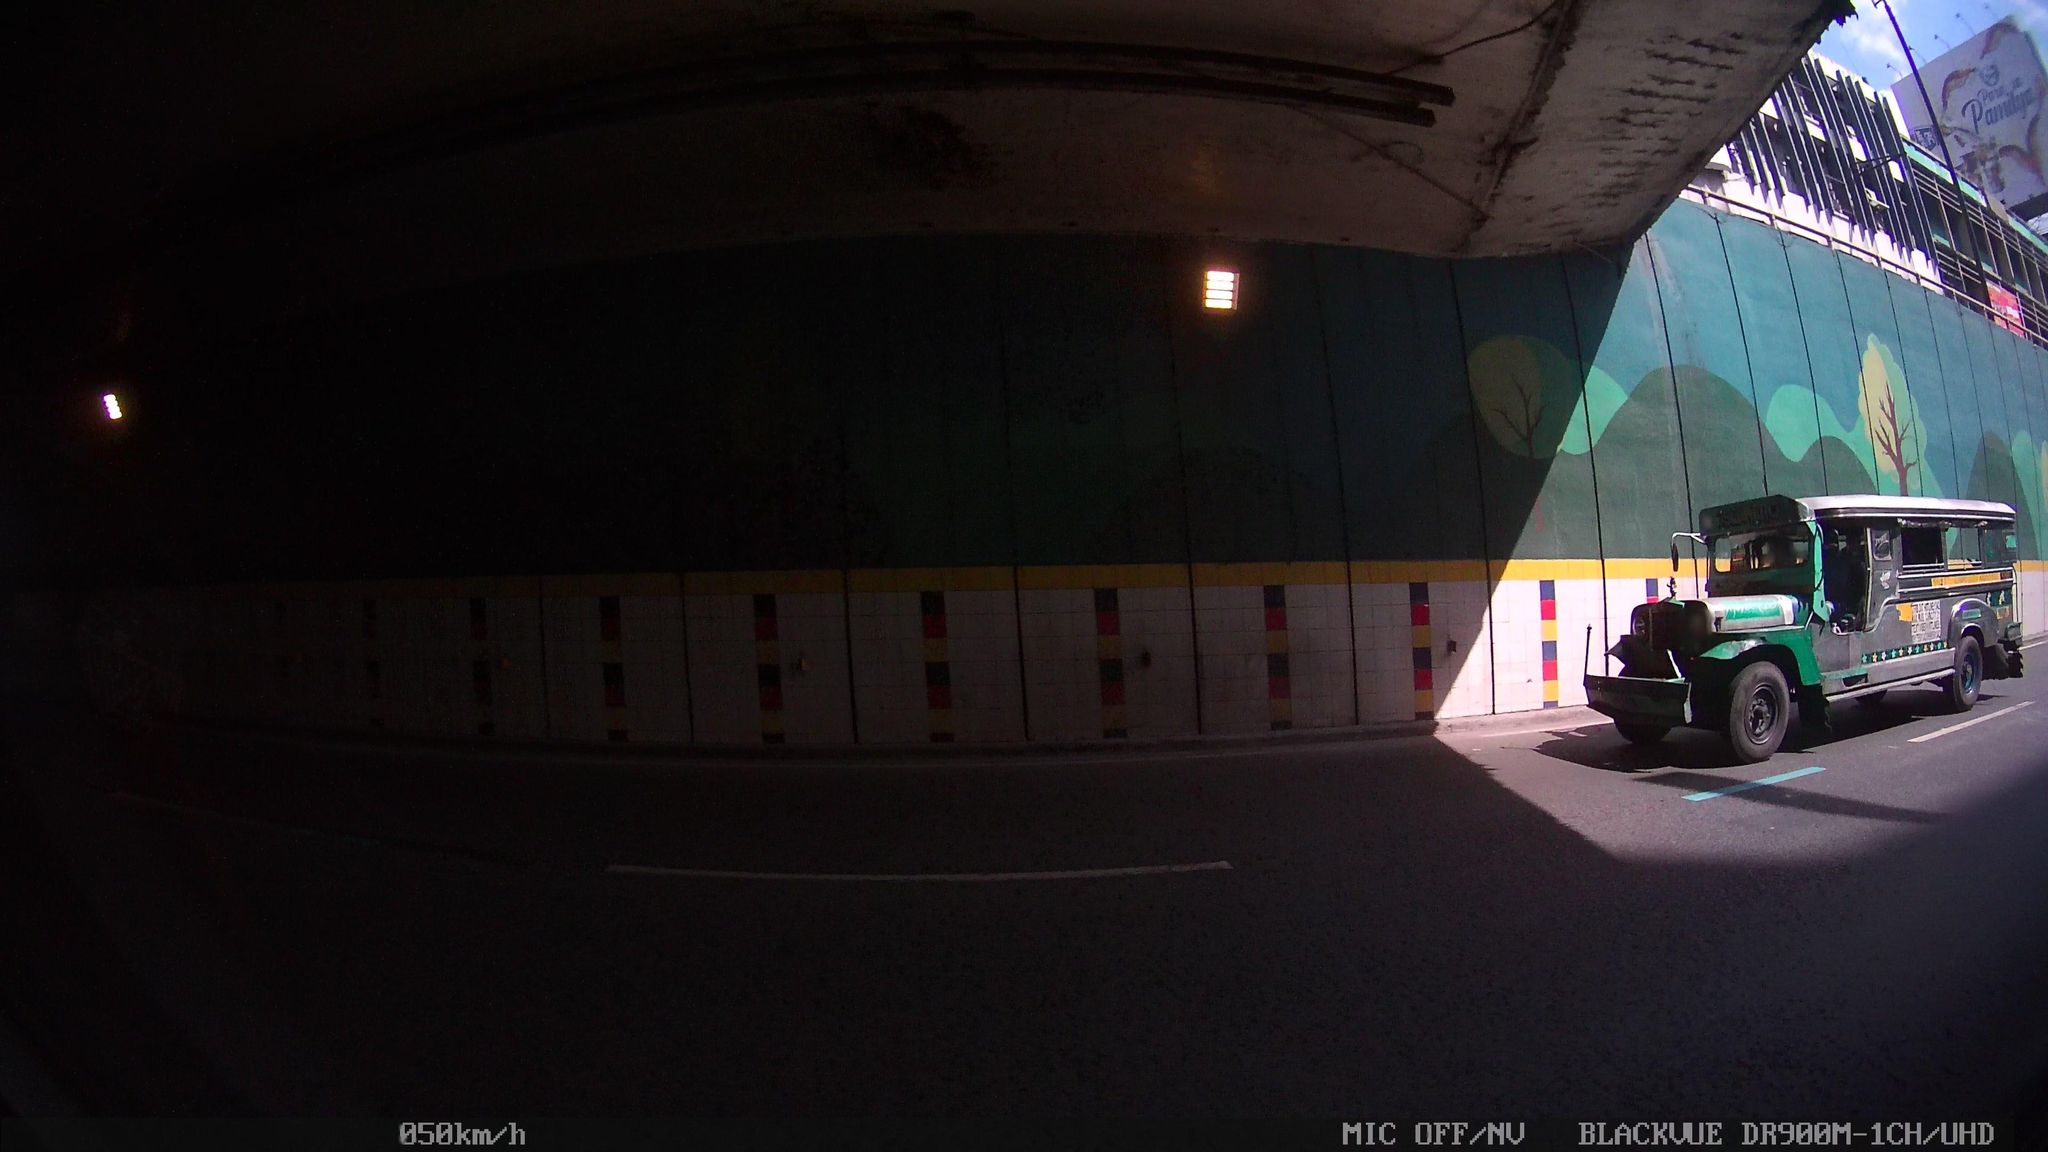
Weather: snowy
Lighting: night
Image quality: slightly poor
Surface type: driving surface
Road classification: primary
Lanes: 3
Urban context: urban centre
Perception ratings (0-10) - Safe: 1.88, Lively: 5.72, Beautiful: 3.1, Boring: 4.03, Depressing: 6.31, Wealthy: 5.86